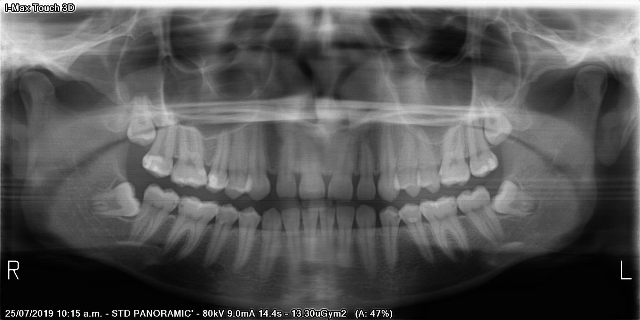
adult